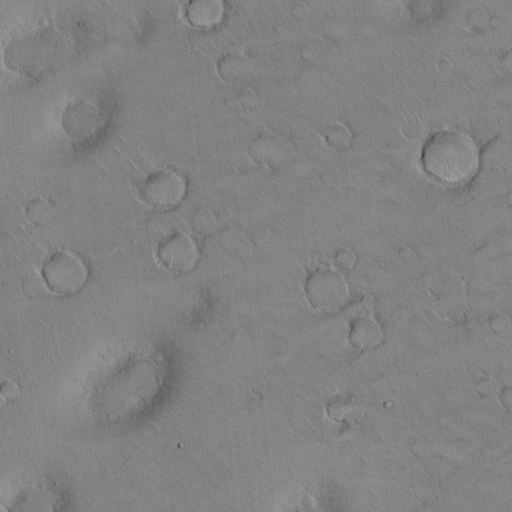
Classes present: Background, Cone